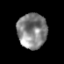
Tissue: prostate
Cell type: T cells
Senescence score: 0.3394
Nuclear area (px): 1017
Mean DAPI intensity: 130.451